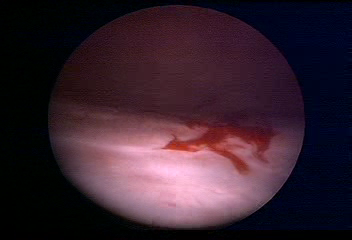
Modality: WLC
Class: Normal mucosa
Bladder cancer association: No